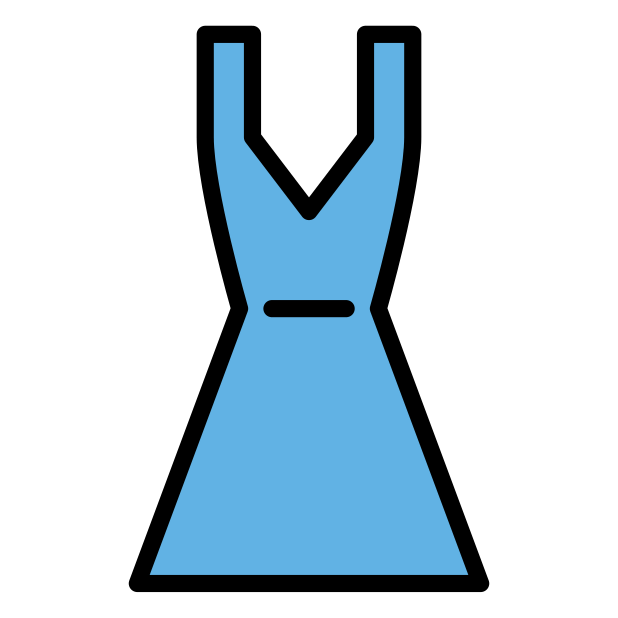
Emoji: 👗
Name: dress
Unicode: 0x1f457